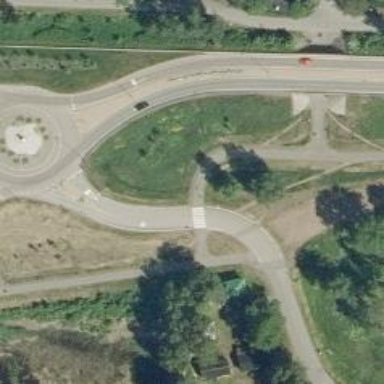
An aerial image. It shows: Marked road crossing.